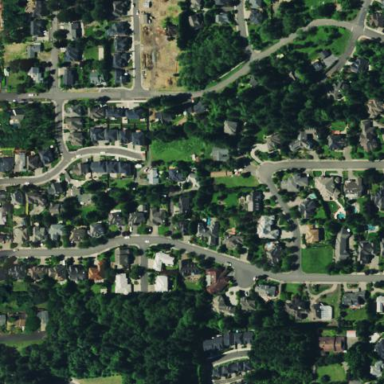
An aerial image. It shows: Single-family residential area.